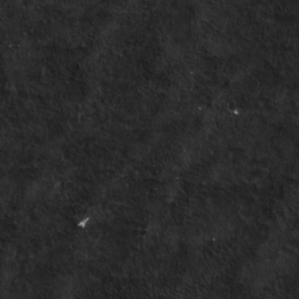
Label: non_frost